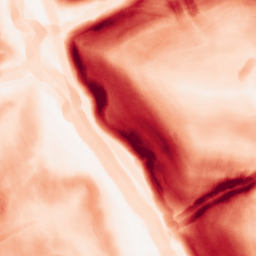
Category: morphological
Decomposition family: morphological_gradient
Decomposition parameters: size: 7
shape: disk
Upsampling method: quintic
Upsampling parameters: scale: 2
Upsampling scale: 2